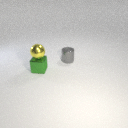
small gray metal cylinder behind small green metal cube